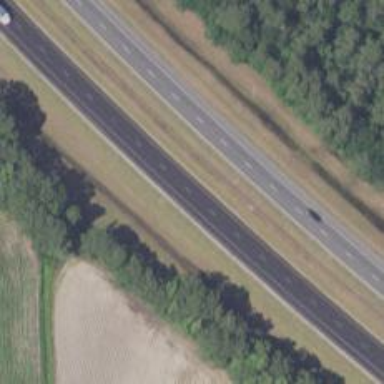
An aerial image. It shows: Motorway.